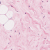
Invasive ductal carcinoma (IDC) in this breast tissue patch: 0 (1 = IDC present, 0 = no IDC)